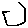
Label: hexagon